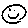
Label: smiley face